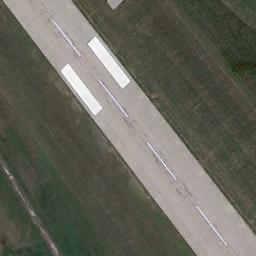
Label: runway